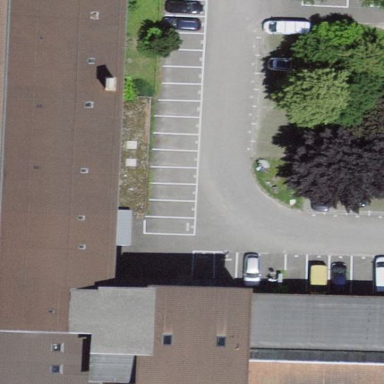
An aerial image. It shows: Commercial building.